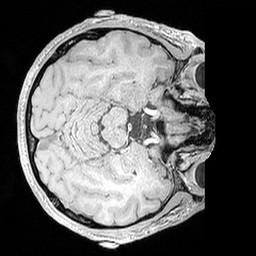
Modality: MP2RAGE
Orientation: axial
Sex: male
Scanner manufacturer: siemens
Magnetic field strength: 3 T
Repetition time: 5 s
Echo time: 0.00292 s